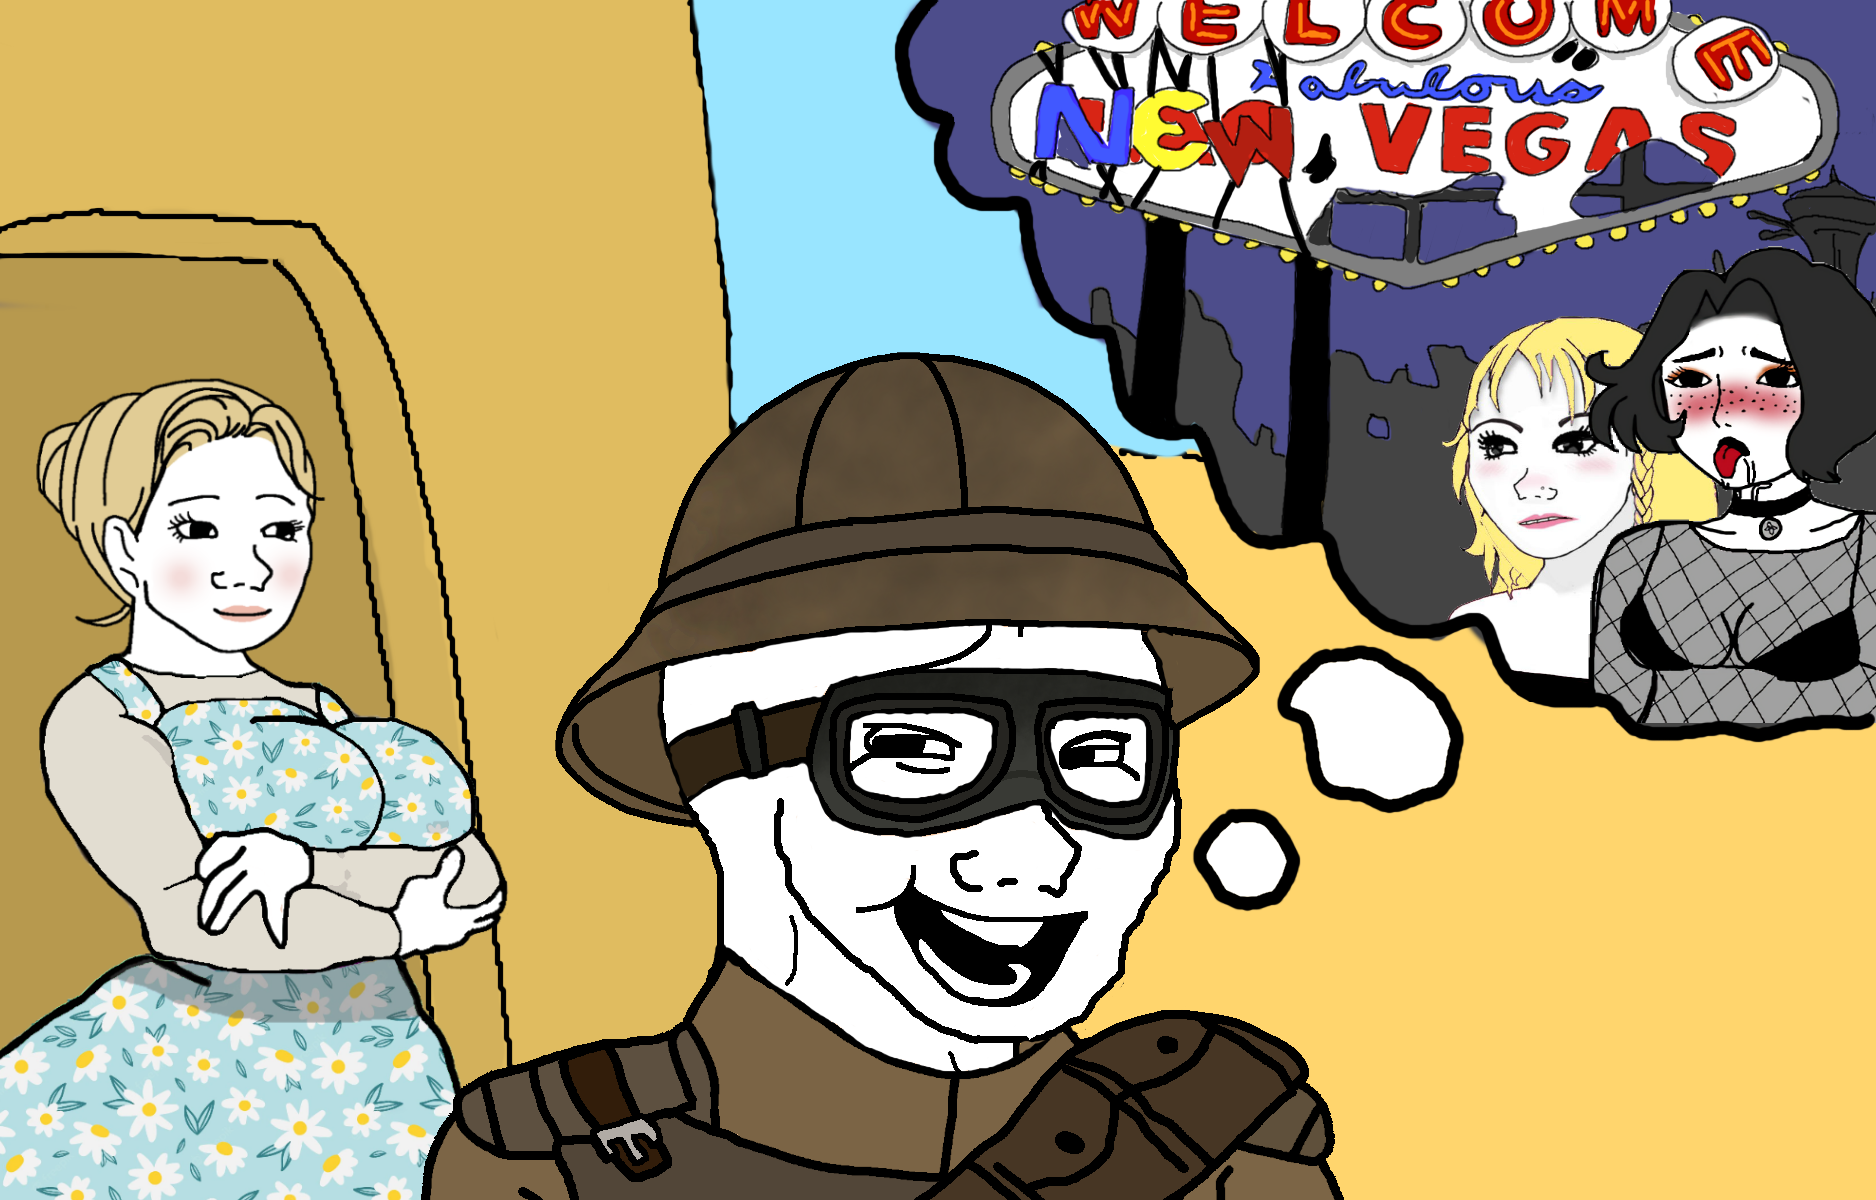
Label: 5_Wojak_with_Background